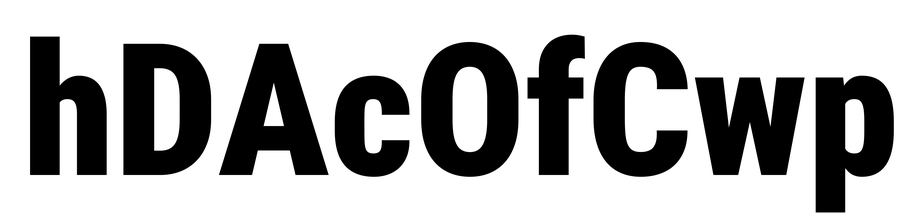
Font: Roboto_Condensed_Black